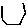
Label: hexagon